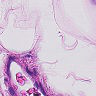
Metastatic tissue present: no